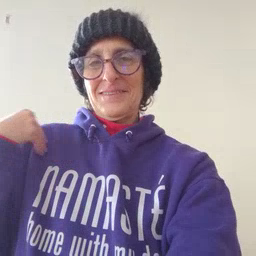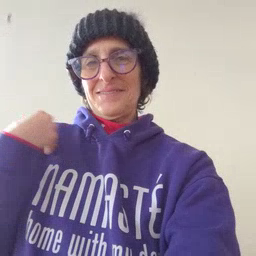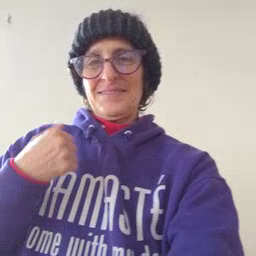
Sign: animal